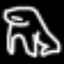
Label: frog